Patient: sex M, age 65
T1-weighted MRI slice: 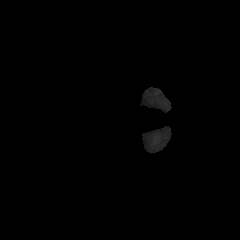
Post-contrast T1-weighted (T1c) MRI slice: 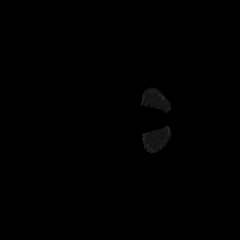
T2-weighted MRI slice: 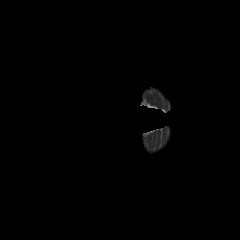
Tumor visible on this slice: no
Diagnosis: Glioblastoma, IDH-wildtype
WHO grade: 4